【题型】填空题　【知识点】解析几何　【难度】easy
费马点是指三角形内到三角形三个顶点距离之和最小的点，当三角形三个内角均小于 $120^\circ$ 时，费马点与三个顶点连线正好三等分费马点所在的周角，即该点所对三角形三边的张角相等，均为 $120^\circ$，根据以上性质，已知 $A(-2,0), B(2,0), C(0,4)$，$P$ 为 $\triangle ABC$ 内一点，记 $f(P)=|PA|+|PB|+|PC|$，则 $f(P)$ 的最小值为\underline{\qquad\qquad}.
【解答】
【答案】 $4+2\sqrt{3}$

【分析】 根据题意，得到 $\triangle ABC$ 为锐角三角形，得出费马点 $M$ 在线段 $OC$ 上，设 $M(0,h)$，由 $\triangle MAB$ 为顶角是 $120^\circ$ 的等腰三角形，求得 $h=\frac{2\sqrt{3}}{3}$，结合费马点的性质，即可求解.

【详解】 设 $O(0,0)$ 为坐标原点，由 $A(-2,0), B(2,0), C(0,4)$，

可得 $|AC|=|BC|=2\sqrt{5}, AB=4$，且 $\triangle ABC$ 为锐角三角形，

所以费马点 $M$ 在线段 $OC$ 上，如图所示，设 $M(0,h)$，

则 $\triangle MAB$ 为顶角是 $120^\circ$ 的等腰三角形，可得 $h=|OB|\tan 30^\circ = \frac{2\sqrt{3}}{3}$，

又由 $f(P)=|PA|+|PB|+|PC|$，

则 $f(P) \ge |MA|+|MB|+|MC| = 4h+4-h = 4+2\sqrt{3}$，

所以 $f(P)$ 的最小值为 $4+2\sqrt{3}$.

故答案为：$4+2\sqrt{3}$.

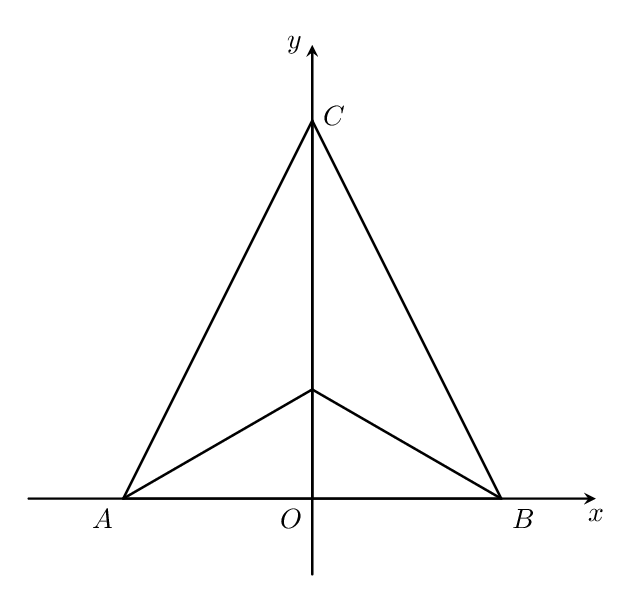